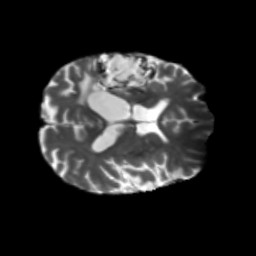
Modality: T2w
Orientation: axial
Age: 55
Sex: male
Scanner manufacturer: siemens
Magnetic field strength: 3 T
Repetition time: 5.47 s
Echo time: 0.0854 s